Question: I've successfully played around with some of the color settings in the Git Bash on Windows - I'm able to set a few things, like the colors of the local, the current and remote branches in my '.gitconfig' file:
'''
[color "branch"]
current = cyan bold
local = cyan
remote = red
'''
But what I haven't managed to change are the colors of the prompt - the 'username@machine' at the beginning of the line (in the yellow rectangle in my screenshot), and the project and branch I'm currently on (purple rectangle).

Is there a way to influence those, too? Which '.gitconfig' settings do I need to set to change those colors?
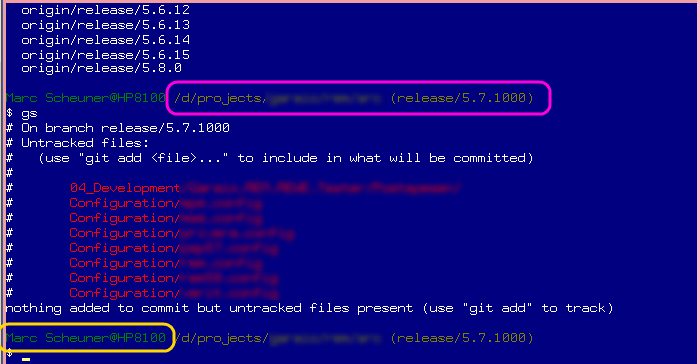
Answer: In your '.bashrc' you can set your prompt using the 'PS1' variable (which is likely set to a global value in '/etc/profile' or another file in '/etc' which may be distribution dependent).
Here's an example:
'''
PS1='\[\033[1;36m\]\u@\h:\[\033[0m\]\[\033[1;34m\]\w\[\033[0m\] \[\033[1;32m\]$(__git_ps1)\[\033[0m\]\$ '
'''
In order for the command substitution to work, you need 'shopt -s promptvars' which is the default.
This will output the user and hostname in cyan, the current directory in blue and the git branch in green on terminals that work with 'TERM=xterm-color'.
See <URL> for more information about terminal controls.